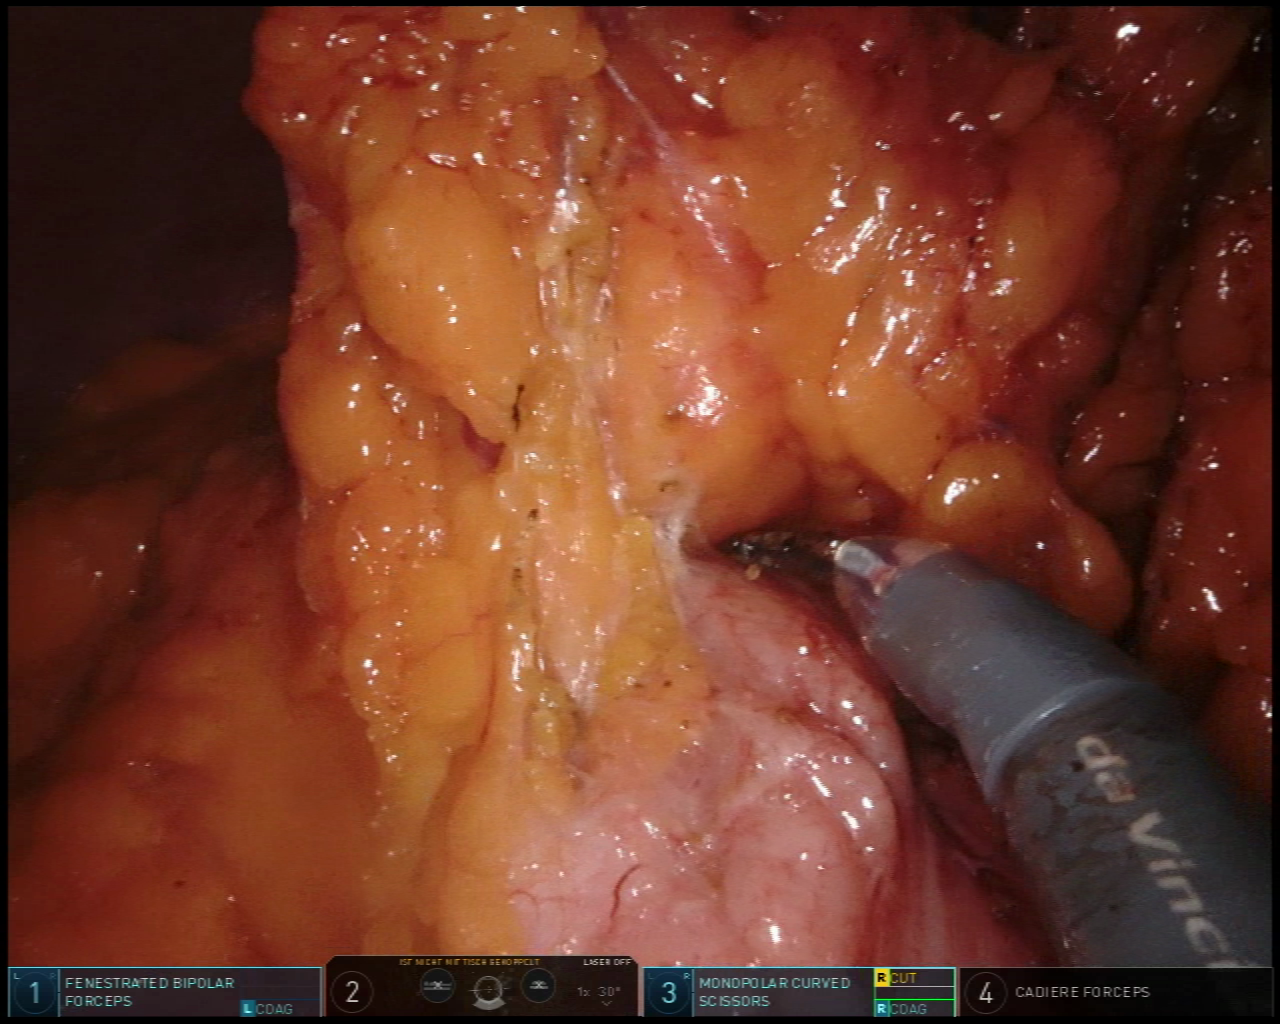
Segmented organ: colon
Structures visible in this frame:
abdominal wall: no
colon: yes
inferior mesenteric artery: no
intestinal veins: no
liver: no
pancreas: no
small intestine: no
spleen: no
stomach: no
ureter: no
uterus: no
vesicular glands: no